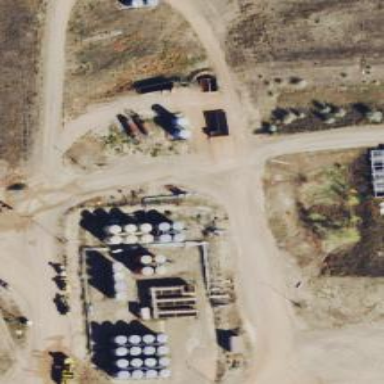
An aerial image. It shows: Storage tank that is man-made.